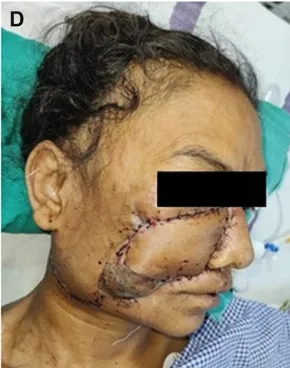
(D) Defect reconstructed with free radial artery forearm flap.
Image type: medical_photograph (other_medical_photograph)